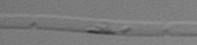
Label: Dactyliosolen_fragilissimus